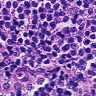
Metastatic tissue present: no